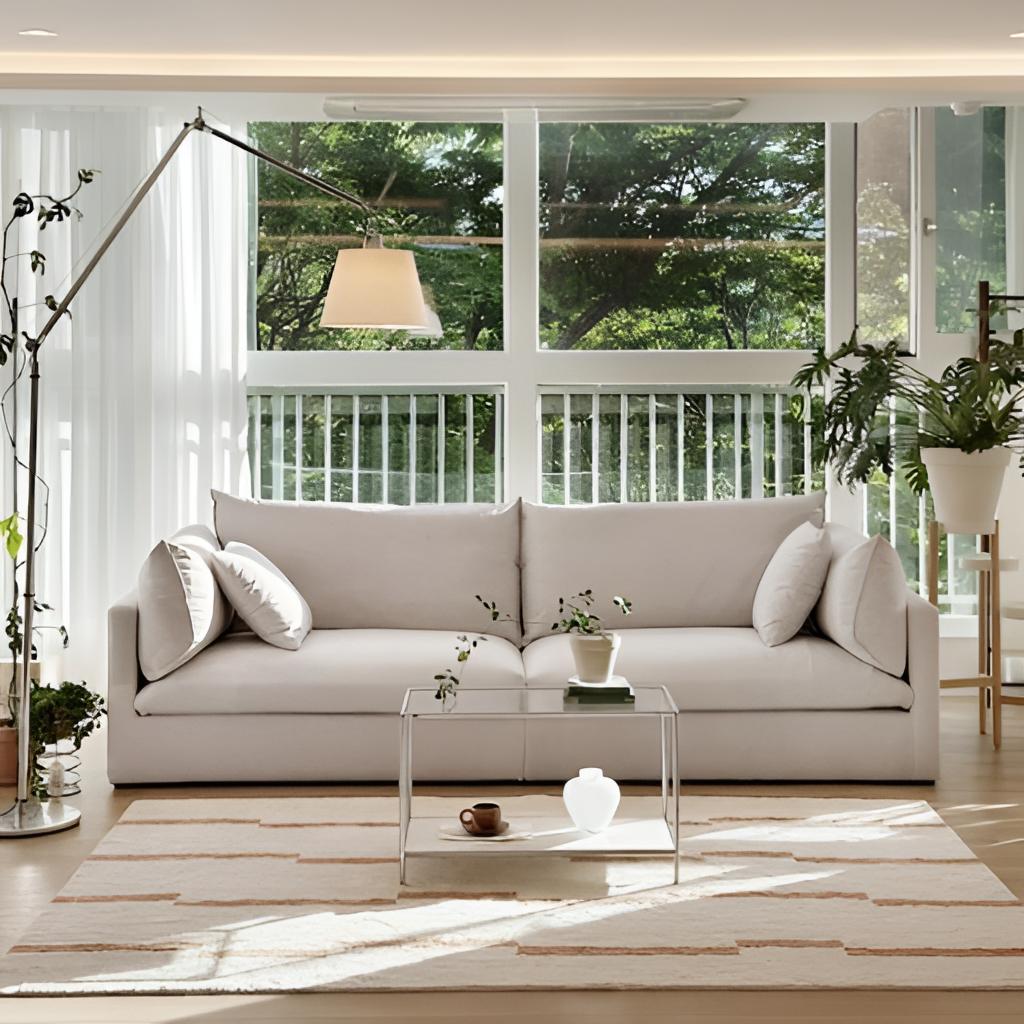
living room, fabric sofa, wood flooring, with plank pattern, contemporary, white curtain wallpaper, with solid pattern